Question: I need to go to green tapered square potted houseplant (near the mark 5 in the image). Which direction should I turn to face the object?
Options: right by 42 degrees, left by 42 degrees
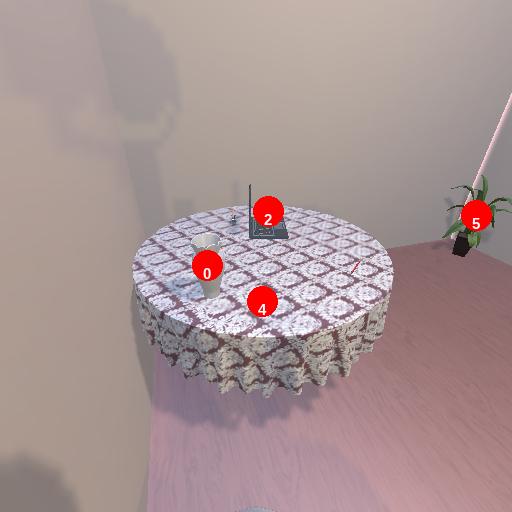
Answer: right by 42 degrees